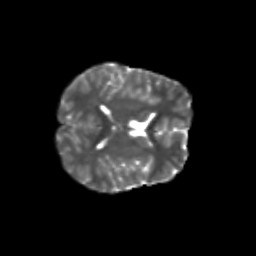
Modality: T2w
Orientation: axial
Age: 10
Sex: male
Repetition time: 9.512 s
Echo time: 0.089 s